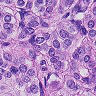
Metastatic tissue present: yes